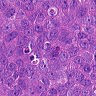
Metastatic tissue present: yes